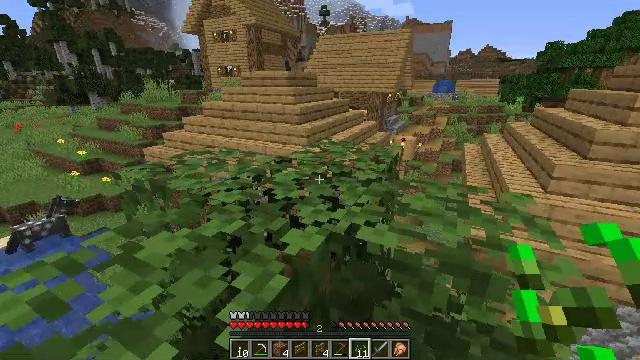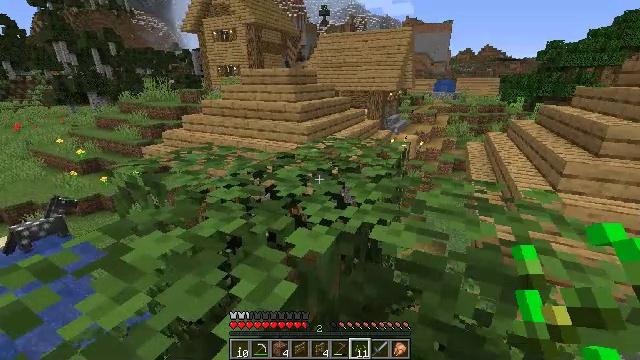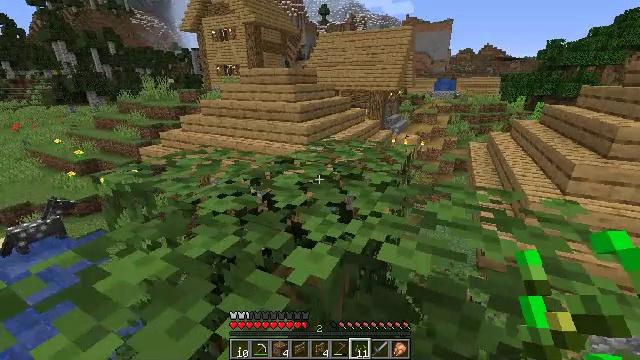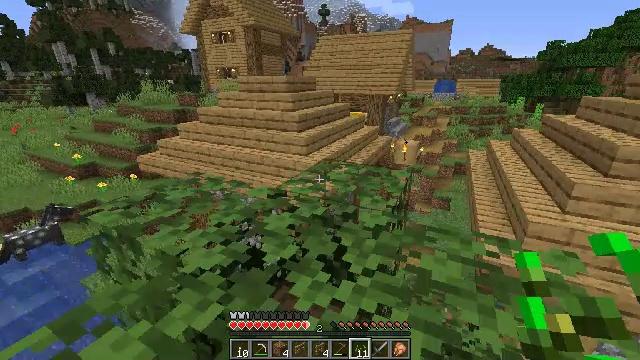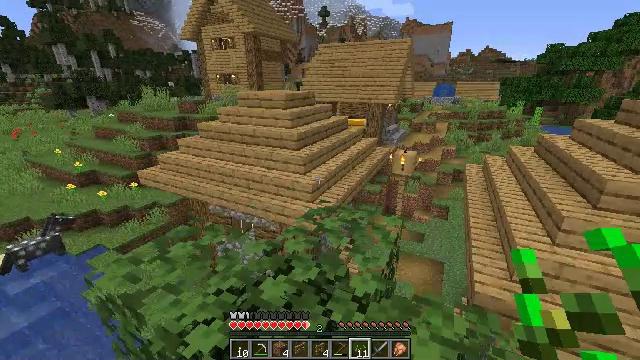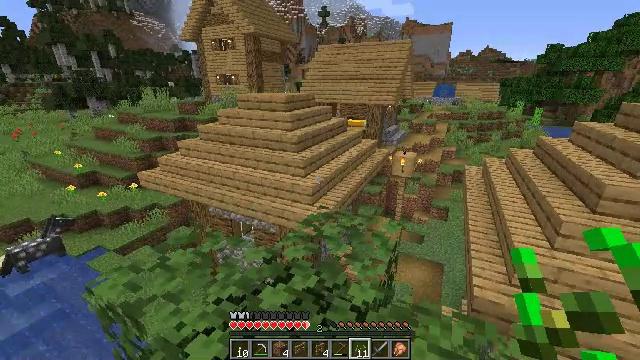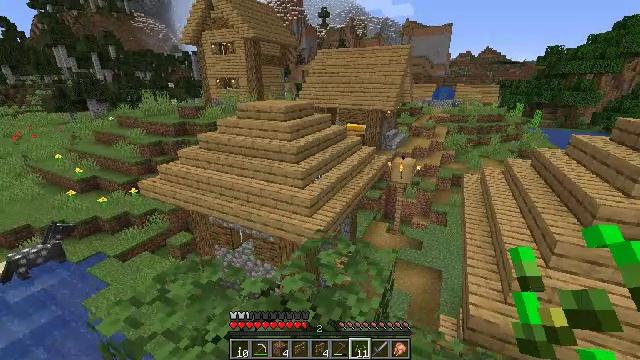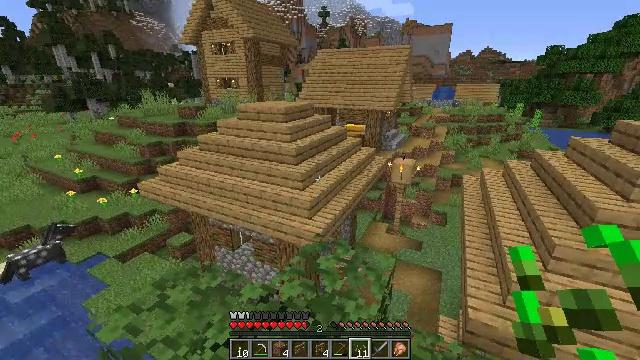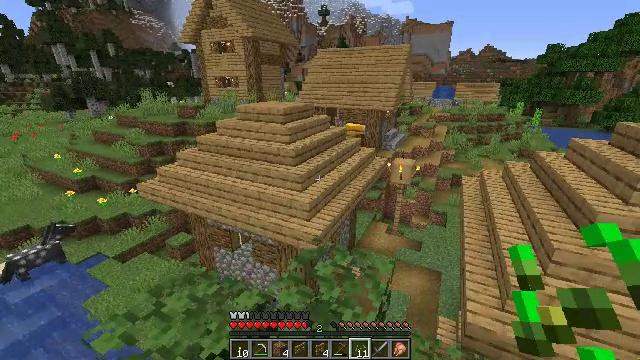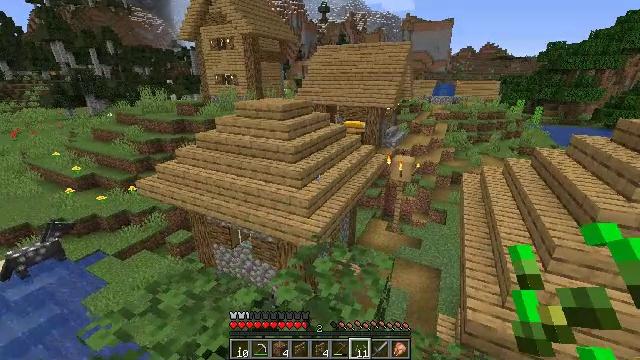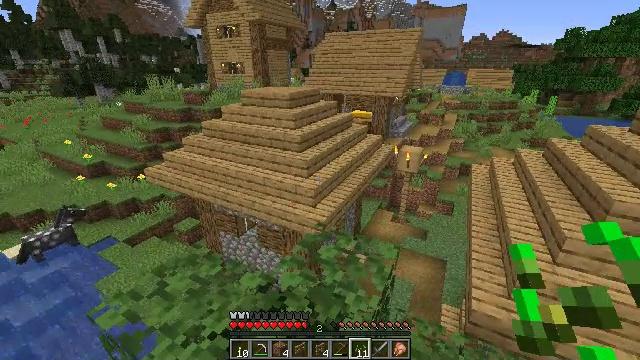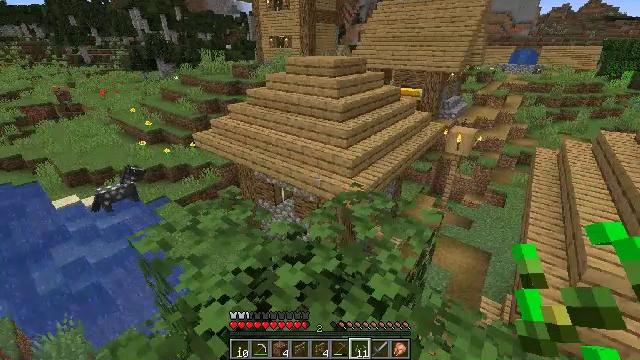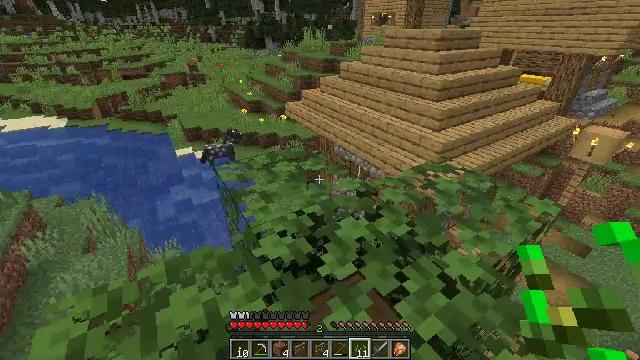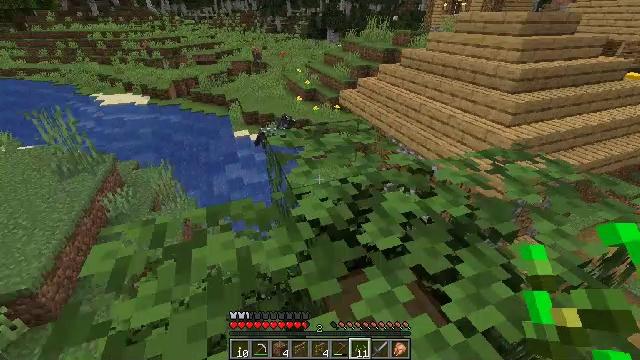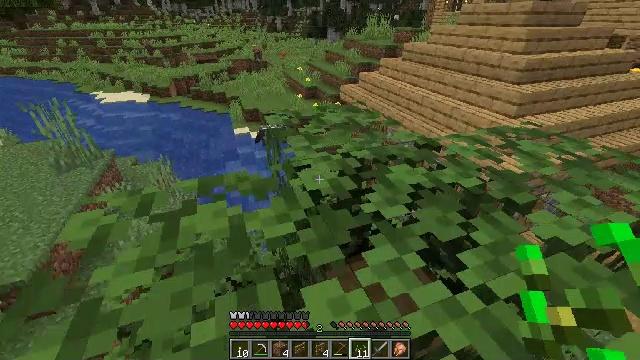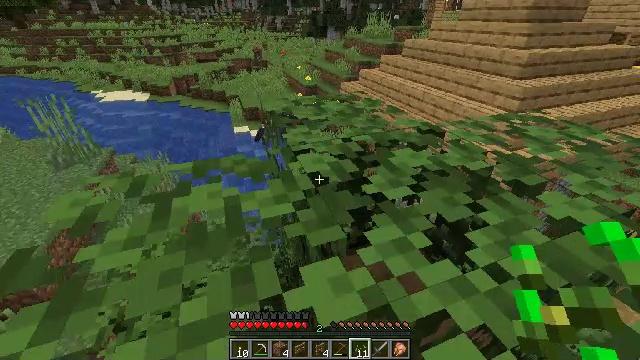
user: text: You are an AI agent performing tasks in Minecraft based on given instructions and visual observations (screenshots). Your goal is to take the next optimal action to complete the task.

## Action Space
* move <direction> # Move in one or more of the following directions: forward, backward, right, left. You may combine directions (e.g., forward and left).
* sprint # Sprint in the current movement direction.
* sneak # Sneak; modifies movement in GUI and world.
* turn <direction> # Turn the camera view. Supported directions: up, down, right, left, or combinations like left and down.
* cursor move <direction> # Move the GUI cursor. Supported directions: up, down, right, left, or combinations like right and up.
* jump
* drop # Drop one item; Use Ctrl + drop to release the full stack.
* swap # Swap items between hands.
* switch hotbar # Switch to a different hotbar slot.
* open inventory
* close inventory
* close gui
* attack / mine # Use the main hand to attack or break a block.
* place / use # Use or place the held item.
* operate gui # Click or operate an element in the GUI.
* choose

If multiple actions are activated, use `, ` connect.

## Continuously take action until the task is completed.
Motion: motion action
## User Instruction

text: Collect carrots by breaking the crop.
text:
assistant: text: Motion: move forward, jump
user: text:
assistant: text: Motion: move forward, jump
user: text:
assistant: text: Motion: jump
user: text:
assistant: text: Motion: jump
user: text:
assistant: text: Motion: jump
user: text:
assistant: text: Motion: jump
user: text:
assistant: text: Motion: jump
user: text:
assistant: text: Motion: jump
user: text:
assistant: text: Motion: jump
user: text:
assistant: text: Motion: turn left and down
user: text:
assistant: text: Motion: turn left and down
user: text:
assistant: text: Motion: turn left and down
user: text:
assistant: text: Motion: turn left and down
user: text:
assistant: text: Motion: no_op
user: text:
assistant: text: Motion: no_op
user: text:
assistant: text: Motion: no_op
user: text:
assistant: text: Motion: no_op
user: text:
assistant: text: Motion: move forward
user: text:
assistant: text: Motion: move forward
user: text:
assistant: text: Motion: move forward
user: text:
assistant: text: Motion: move forward
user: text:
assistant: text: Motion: move forward
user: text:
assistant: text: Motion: move forward
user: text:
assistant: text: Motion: move forward
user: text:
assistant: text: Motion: move forward
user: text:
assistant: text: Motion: move forward, jump
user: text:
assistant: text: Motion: move forward, jump
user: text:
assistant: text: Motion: move forward, jump
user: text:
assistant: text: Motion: move forward, jump
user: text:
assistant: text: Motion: move forward, jump